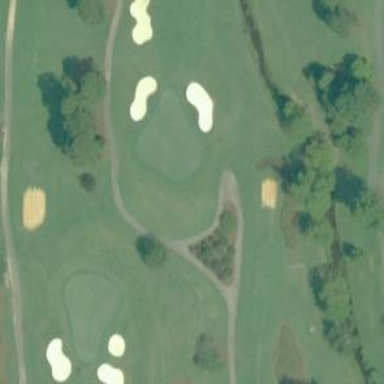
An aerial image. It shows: Path for both roads and golfers.